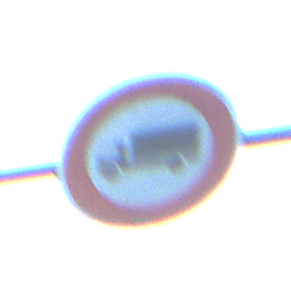
Verkehrszeichen: VerbotFuerKraftfahrzeugeUeberDreiKommaFuenfTonnen
Umgebung: Outdoor, Nature
Tageszeit: SunriseSunset
Wetter: PartlyCloudy
Licht: Natural
Jahreszeit: NotSpecified
Kontrast: MediumContrast